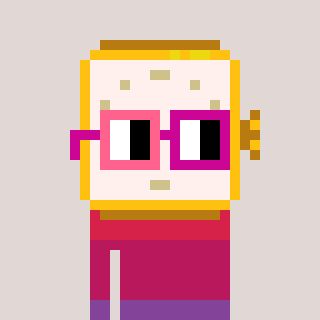
a pixel art character with square pink and red glasses, a watch-shaped head and a bege-colored body on a warm background